Question: I am wondering what is the best way to make bank transaction table.
I know that user can have many accounts so I add 'AccountID' instead of 'UserID', but how do I name the other, foreign account. And how do I know if it is incoming or outgoing transaction. I have an example here but I think it can be done better so I ask for your advice.
In my example I store all transactions in one table and add bool 'isOutgoing'. So if it is set to 'true' than I know that user sent money to 'ForeignAccount' if it's 'false' then I know that 'ForeignAccount' sent money to user.
My example

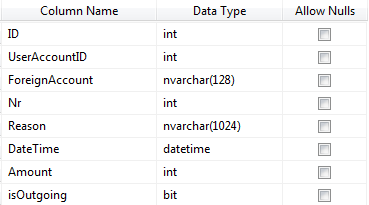
Answer: My opinion:
- - - - - -